二年级 · 组合数学
芳的早餐有几种不同的搭配方法？请分别写出来。（12 分）

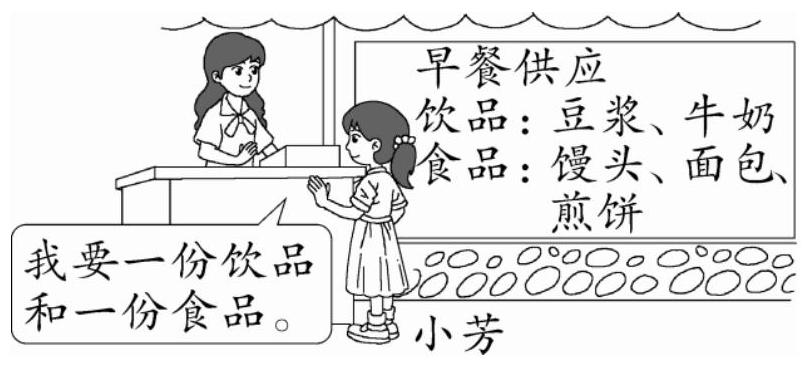
答案: 6 种搭配方法: (1)豆浆、馒头; (2) 豆

浆、面包; (3)豆浆、煎饼; (4)牛奶、慢头;

(5)牛奶、面包; (6)牛奶、煎饼。